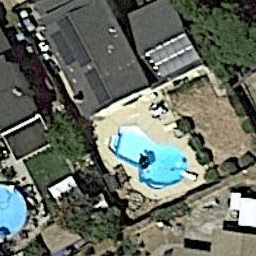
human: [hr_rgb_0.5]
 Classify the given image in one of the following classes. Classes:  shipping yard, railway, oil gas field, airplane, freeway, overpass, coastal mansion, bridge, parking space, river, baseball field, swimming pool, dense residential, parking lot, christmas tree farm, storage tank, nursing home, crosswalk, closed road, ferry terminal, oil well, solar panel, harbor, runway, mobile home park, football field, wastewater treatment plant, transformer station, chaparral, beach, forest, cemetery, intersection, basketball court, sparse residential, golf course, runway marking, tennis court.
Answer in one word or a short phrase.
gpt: swimming pool